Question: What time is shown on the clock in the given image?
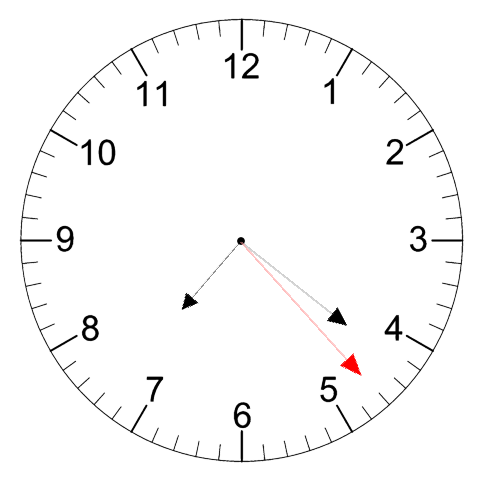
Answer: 07:21:23